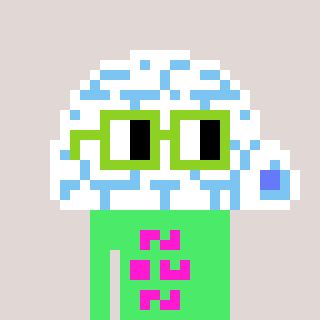
a pixel art character with square light green glasses, a igloo-shaped head and a teal-colored body on a warm background